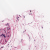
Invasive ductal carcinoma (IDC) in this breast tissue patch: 0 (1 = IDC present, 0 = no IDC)